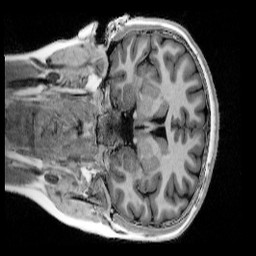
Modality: UNIT1_denoised
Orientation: coronal
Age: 11
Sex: female
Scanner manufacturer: siemens
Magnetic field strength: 3 T
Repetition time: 4 s
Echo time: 0.00303 s